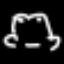
Label: frog